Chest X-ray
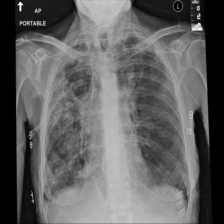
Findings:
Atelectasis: negative
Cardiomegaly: negative
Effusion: negative
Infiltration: negative
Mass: negative
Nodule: negative
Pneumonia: negative
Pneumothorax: negative
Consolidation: negative
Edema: negative
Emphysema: negative
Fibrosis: negative
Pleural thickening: negative
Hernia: negative